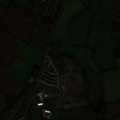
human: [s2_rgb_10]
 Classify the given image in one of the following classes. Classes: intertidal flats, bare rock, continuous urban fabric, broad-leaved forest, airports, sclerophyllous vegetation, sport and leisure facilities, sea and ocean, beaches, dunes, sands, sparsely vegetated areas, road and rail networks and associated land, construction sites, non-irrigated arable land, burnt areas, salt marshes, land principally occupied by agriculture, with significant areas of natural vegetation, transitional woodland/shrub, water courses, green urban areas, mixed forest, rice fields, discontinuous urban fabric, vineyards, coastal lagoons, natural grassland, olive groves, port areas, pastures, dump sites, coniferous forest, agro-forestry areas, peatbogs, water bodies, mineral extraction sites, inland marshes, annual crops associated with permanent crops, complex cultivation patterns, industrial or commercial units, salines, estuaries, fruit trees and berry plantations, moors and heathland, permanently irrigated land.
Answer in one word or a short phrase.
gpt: discontinuous urban fabric, non-irrigated arable land, pastures